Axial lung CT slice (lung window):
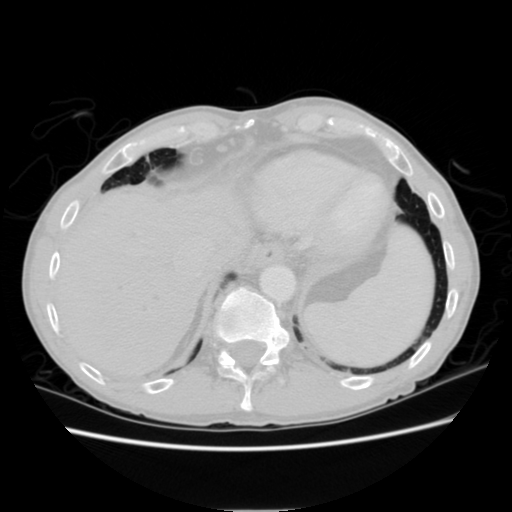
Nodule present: no